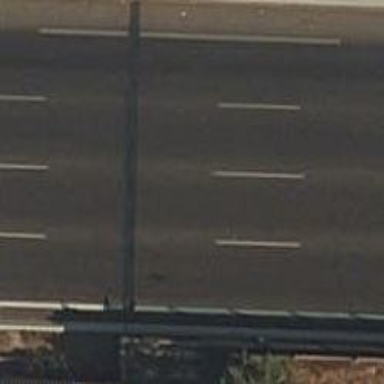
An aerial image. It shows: Asphalt motorway.